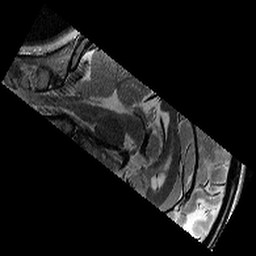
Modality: T2w
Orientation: sagittal
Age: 13
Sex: female
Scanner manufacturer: siemens
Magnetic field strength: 3 T
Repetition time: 9.23 s
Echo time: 0.067 s